Question: I have a graph and need the shortest distance between all nodes.
Now I made the following function,
'''
shortestPath <- function(streets, length)
{
streets <- matrix(streets, byrow=TRUE, ncol=2) # from -> to
g <- graph.data.frame(as.data.frame(streets)) # create graph, see plot(g)
return <- shortest.paths(g, weights = length) # return routes lengths
}
'''
Here 'streets' is a vector which contains data where we have an edge and 'length' is (obviously) the length of the edge.
I have the following graph where each edge has length two, note that the graph has to be undirected.

You can use the following data to reproduce the problem.
'''
# Data
edges <- c(1,2, 2,3, 3,4, 4,5, 2,6, 3,7, 4,8, 6,8);
length <- rep(2,8);
aantalNodes <- 8;
# Determine shortest path
routes <- matrix(shortestPath(edges,length), byrow=FALSE, ncol=aantalNodes);
'''
We clearly see that the shortest path between node 6 and node 8 has length 2, however, this function returns length 4. What's going wrong? I'm already tinker with it for two days. Looking forward for you help!
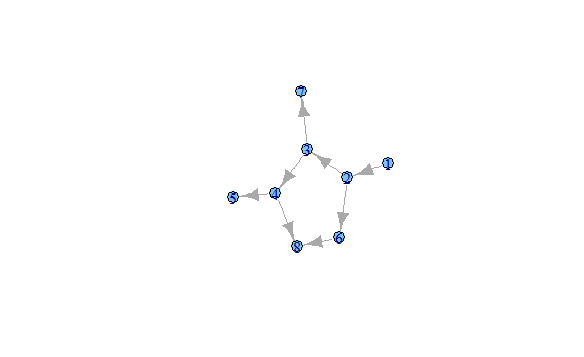
Answer: You may want to have a look at the rownames and colnames of 'shortestPath(edges,length)'. It's really rather revealing...
'''
res <- shortestPath(edges,length)
res[order(as.integer(rownames(res))),
order(as.integer(colnames(res)))]
'''